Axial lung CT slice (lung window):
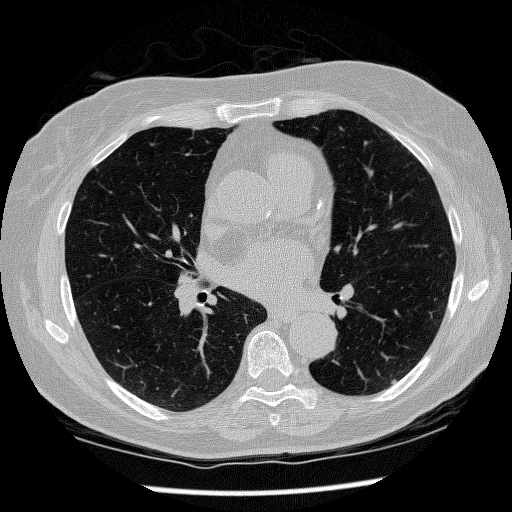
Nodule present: no